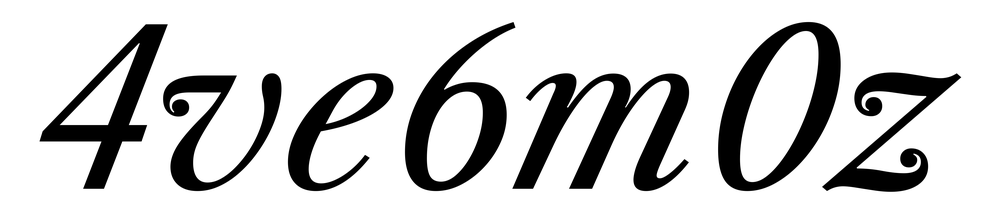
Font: LibreCaslonText-Italic_Italic